Question: Trying to follow <URL> demo that uses Backbone and D3.js to create dynamically updated charts/graphs. Just did a quick copy/paste to try and play around with the code and I cannot get the bars to line up horizontally. Each bar in the bar graph is drawn on the first line of the graph, creating a "graph" that looks like this

Interestingly enough, the text is written correctly, however it's just the '<rect>' tags that seem to be drawn on the same line. First time using this plugin and very new Backbone (and CSS for that matter) so any ideas/suggestions greatly appreciated.
'''
var w = 440,
h = 200;
var DataPoint = Backbone.Model.extend({
initialize: function (x) {
this.set({
x: x
});
},
type: "point",
randomize: function () {
this.set({
x: Math.round(Math.random() * 10)
});
}
});
var DataSeries = Backbone.Collection.extend({
model: DataPoint,
fetch: function () {
this.reset();
this.add([
new DataPoint(10),
new DataPoint(12),
new DataPoint(15),
new DataPoint(18)
]);
},
randomize: function () {
this.each(function (m) {
m.randomize();
});
}
});
var BarGraph = Backbone.View.extend({
"el": "#graph",
initialize: function () {
_.bindAll(this, "render", "frame");
this.collection.bind("reset", this.frame);
this.collection.bind("change", this.render);
this.chart = d3.selectAll($(this.el)).append("svg").attr("class", "chart").attr("width", w).attr("height", h).append("g").attr("transform", "translate(10,15)");
this.collection.fetch();
},
render: function () {
var data = this.collection.models;
var x = d3.scale.linear().domain([0, d3.max(data, function (d) {
return d.get("x");
})]).range([0, w - 10]);
var y = d3.scale.ordinal().domain([0, 1, 2, 3]).rangeBands([0, h - 20]);
var self = this;
var rect = this.chart.selectAll("rect").data(data, function (d, i) {
return i;
});
rect.enter().insert("rect", "text").attr("y", function (d) {
return y(d.get("x"));
}).attr("width", function (d) {
return x(d.get("x"));
}).attr("height", y.rangeBand());
rect.transition().duration(1000).attr("width", function (d) {
return x(d.get("x"));
}).attr("height", y.rangeBand());
rect.exit().remove();
var text = this.chart.selectAll("text").data(data, function (d, i) {
return i;
});
text.enter().append("text")
.attr("x", function (d) {
return x(d.get("x"));
})
.attr("y", function (d, i) { return y(i) + y.rangeBand() / 2; })
.attr("dx", -3) // padding-right
.attr("dy", ".35em") // vertical-align: middle
.attr("text-anchor", "end") // text-align: right
.text(function (d) { return d.get("x"); });
text
.transition()
.duration(1100)
.attr("x", function (d) {
return x(d.get("x"));
})
.text(function (d) { return d.get("x"); });
},
frame: function () {
this.chart.append("line").attr("y1", 0).attr("y2", h - 10).style("stroke", "#000");
this.chart.append("line").attr("x1", 0).attr("x2", w).attr("y1", h - 10).attr("y2", h - 10).style("stroke", "#000");
}
});
$(function () {
var dataSeries = new DataSeries();
new BarGraph({
collection: dataSeries
}).render();
setInterval(function () {
dataSeries.randomize();
}, 2000);
});
'''
'''
<!DOCTYPE html>
<html>
<head>
<meta charset="utf-8" />
<meta name="viewport" content="width=device-width" />
<title>@ViewBag.Title</title>
@Styles.Render("~/Content/ChartCss")
@Styles.Render("~/Content/css")
@Styles.Render("~/Content/uiSlider")
@Scripts.Render("~/bundles/jquery")
@Scripts.Render("~/bundles/jqueryui")
@Scripts.Render("~/bundles/jsMVC")
@Scripts.Render("~/bundles/BackboneApps")
@Scripts.Render("~/bundles/SignalR")
@Scripts.Render("~/bundles/Charts")
<script src="/signalr/hubs"></script>
</head>
<body>
@RenderBody()
</body>
</html>
'''
'''
<div id="graph">
</div>
'''
'''
<html>
<head>
<meta charset="utf-8"/>
<meta name="viewport" content="width=device-width"/>
<title>
</title>
<link href="/Content/Charts.css" rel="stylesheet"/>
<link href="/Content/site.css" rel="stylesheet"/>
<link href="/Content/themes/base/jquery-ui.css" rel="stylesheet"/>
<link href="/Content/themes/base/jquery-ui.structure.css" rel="stylesheet"/>
<link href="/Content/themes/base/jquery.ui.slider.css" rel="stylesheet"/>
<script src="/Scripts/jquery.js">
</script>
<script src="/Scripts/jquery-ui.js">
</script>
<script src="/Scripts/underscore.js">
</script>
<script src="/Scripts/backbone.js">
</script>
<script src="/Scripts/SliderApp.js">
</script>
<script src="/Scripts/jquery.signalR-2.1.2.js">
</script>
<script src="/Scripts/SignalRApp.js">
</script>
<script src="/Scripts/d3.js">
</script>
<script src="/Scripts/ChartView.js">
</script>
<script src="/signalr/hubs">
</script>
</head>
<body>
<div id="graph">
<svg class="chart" width="440" height="200">
<g transform="translate(10,15)">
<line y1="0" y2="190" style="stroke: rgb(0, 0, 0);">
</line>
<line x1="0" x2="440" y1="190" y2="190" style="stroke: rgb(0, 0, 0);">
</line>
<rect width="286.66666666666663" height="45">
</rect>
<rect width="430" height="45">
</rect>
<rect width="382.22222222222223" height="45">
</rect>
<rect width="191.11111111111111" height="45">
</rect>
<text x="286.66666666666663" y="22.5" dx="-3" dy=".35em" text-anchor="end">
6
</text>
<text x="430" y="67.5" dx="-3" dy=".35em" text-anchor="end">
9
</text>
<text x="382.22222222222223" y="112.5" dx="-3" dy=".35em" text-anchor="end">
8
</text>
<text x="191.11111111111111" y="157.5" dx="-3" dy=".35em" text-anchor="end">
4
</text>
</g>
</svg>
</div>
</body>
</html>
'''
'''
html {
background-color: #e2e2e2;
margin: 0;
padding: 0;
}
body {
background-color: #fff;
border-top: solid 10px #000;
color: #333;
font-size: .85em;
font-family: "Segoe UI", Verdana, Helvetica, Sans-Serif;
margin: 0;
padding: 0;
}
'''
'''
.chart rect {
stroke: white;
fill: steelblue;
}
'''
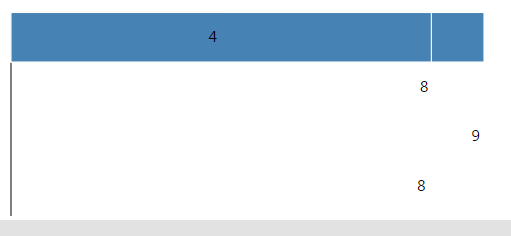
Answer: I haven't tested it, and I don't know Backbone at all, but it looks to me like you're using your y scale incorrectly.
In:
'''
rect.enter().insert("rect", "text").attr("y", function (d) {
return y(d.get("x"));
}).attr("width", function (d) {
return x(d.get("x"));
}).attr("height", y.rangeBand());
'''
the code 'y(d.get("x"))' is probably not returning anything useful. The 'y' domain is defined as '0..3', and you're passing in 'd.get("x")' which is going to be '10, 12, 15...' When you pass in a value outside the domain to an ordinal scale, you get NaN back.
What you probably want is:
'''
rect.enter().insert("rect", "text").attr("y", function (d, i) {
return y(i);
}).attr("width", function (d) {
return x(d.get("x"));
}).attr("height", y.rangeBand());
'''
That'll pass in the index of the data element, rather than it's value to the y scale, which should result in a corresponding value being spit out. The difference is in the first two lines. I've added the index variable 'i' as a parameter to the anonymous function, and instead I'm returning 'y(i)'.
If you look at the code you've got for creating the text elements for each bar, you've actually got it right there, you're using 'y(i)' in the function for calculating the position of your 'y' attribute.
Here's a snippet that I developed from your code (the data is defined statically and the corresponding ways of referencing it have changed, otherwise it's a copy and paste):
'''
var data = [
{ x: 10, },
{ x: 12, },
{ x: 15, },
{ x: 18, }
];
var w = 440, h = 200;
var x = d3.scale.linear().domain([0, d3.max(data, function (d) {
return d.x;
})]).range([0, w - 10]);
var y = d3.scale.ordinal().domain([0, 1, 2, 3]).rangeBands([0, h - 20]);
var svg = d3.selectAll("div#graph").append("svg")
.attr("class", "chart")
.attr("width", w).attr("height", h)
.append("g")
.attr("transform", "translate(10,15)");
var rect = svg.selectAll("rect").data(data, function (d, i) {
return i;
});
rect.enter().insert("rect", "text").attr("y", function (d) {
return y(d.x);
}).attr("width", function (d) {
return x(d.x);
}).attr("height", y.rangeBand());
rect.transition().duration(1000).attr("width", function (d) {
return x(d.x);
}).attr("height", y.rangeBand());
rect.exit().remove();
var text = svg.selectAll("text").data(data, function (d, i) {
return i;
});
text.enter().append("text")
.attr("x", function (d) {
return x(d.x);
})
.attr("y", function (d, i) { return y(i) + y.rangeBand() / 2; })
.attr("dx", -3) // padding-right
.attr("dy", ".35em") // vertical-align: middle
.attr("text-anchor", "end") // text-align: right
.text(function (d) { return d.x; });
text
.transition()
.duration(1100)
.attr("x", function (d) {
return x(d.x);
})
.text(function (d) { return d.x; });
'''
'''
.chart rect {
stroke: white;
fill: steelblue;
}
'''
'''
<script src="https://cdnjs.cloudflare.com/ajax/libs/d3/3.4.11/d3.min.js"></script>
<div id="graph"></div>
'''
Here's a corrected snippet:
'''
var data = [
{ x: 10, },
{ x: 12, },
{ x: 15, },
{ x: 18, }
];
var w = 440, h = 200;
var x = d3.scale.linear().domain([0, d3.max(data, function (d) {
return d.x;
})]).range([0, w - 10]);
var y = d3.scale.ordinal().domain([0, 1, 2, 3]).rangeBands([0, h - 20]);
var svg = d3.selectAll("div#graph").append("svg")
.attr("class", "chart")
.attr("width", w).attr("height", h)
.append("g")
.attr("transform", "translate(10,15)");
var rect = svg.selectAll("rect").data(data, function (d, i) {
return i;
});
rect.enter().insert("rect", "text").attr("y", function (d, i) {
return y(i);
}).attr("width", function (d) {
return x(d.x);
}).attr("height", y.rangeBand());
rect.transition().duration(1000).attr("width", function (d) {
return x(d.x);
}).attr("height", y.rangeBand());
rect.exit().remove();
var text = svg.selectAll("text").data(data, function (d, i) {
return i;
});
text.enter().append("text")
.attr("x", function (d) {
return x(d.x);
})
.attr("y", function (d, i) { return y(i) + y.rangeBand() / 2; })
.attr("dx", -3) // padding-right
.attr("dy", ".35em") // vertical-align: middle
.attr("text-anchor", "end") // text-align: right
.text(function (d) { return d.x; });
text
.transition()
.duration(1100)
.attr("x", function (d) {
return x(d.x);
})
.text(function (d) { return d.x; });
'''
'''
.chart rect {
stroke: white;
fill: steelblue;
}
'''
'''
<script src="https://cdnjs.cloudflare.com/ajax/libs/d3/3.4.11/d3.min.js"></script>
<div id="graph">
</div>
'''
I've modified your code to remove the Backbone stuff, and the data is defined statically, along with the changes that brings when referencing the data in your code. Otherwise the only differences between them are as I've described above.
Note, you may want to setup your y scale like so:
'''
var y = d3.scale.ordinal().domain(d3.range(0, data.length-1)).rangeBands([0, h - 20]);
'''
It will then split the y scale into as many bands as you have records in your data array, rather than hard coding the domain.